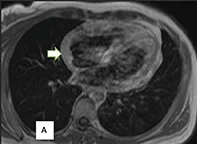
Right atrium angiosarcoma, a broad-based mass in the right atrium associated with thickening of the pericardium, is predominantly isointense to the myocardium on the T1-weighted image (arrow) (A).
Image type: radiology (mri)